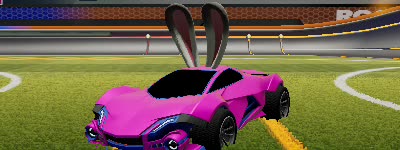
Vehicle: werewolf